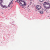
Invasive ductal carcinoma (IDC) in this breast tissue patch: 0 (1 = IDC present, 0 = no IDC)